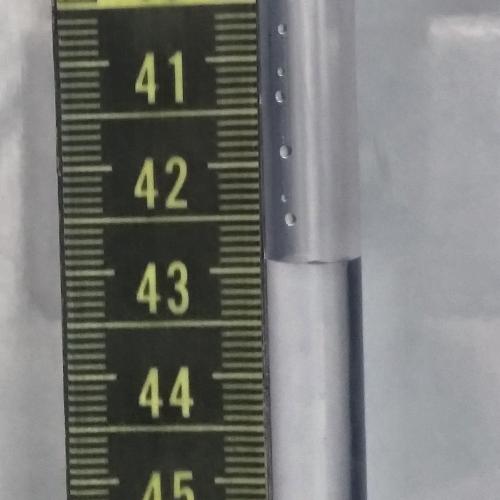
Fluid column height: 42.9 cm